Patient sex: M
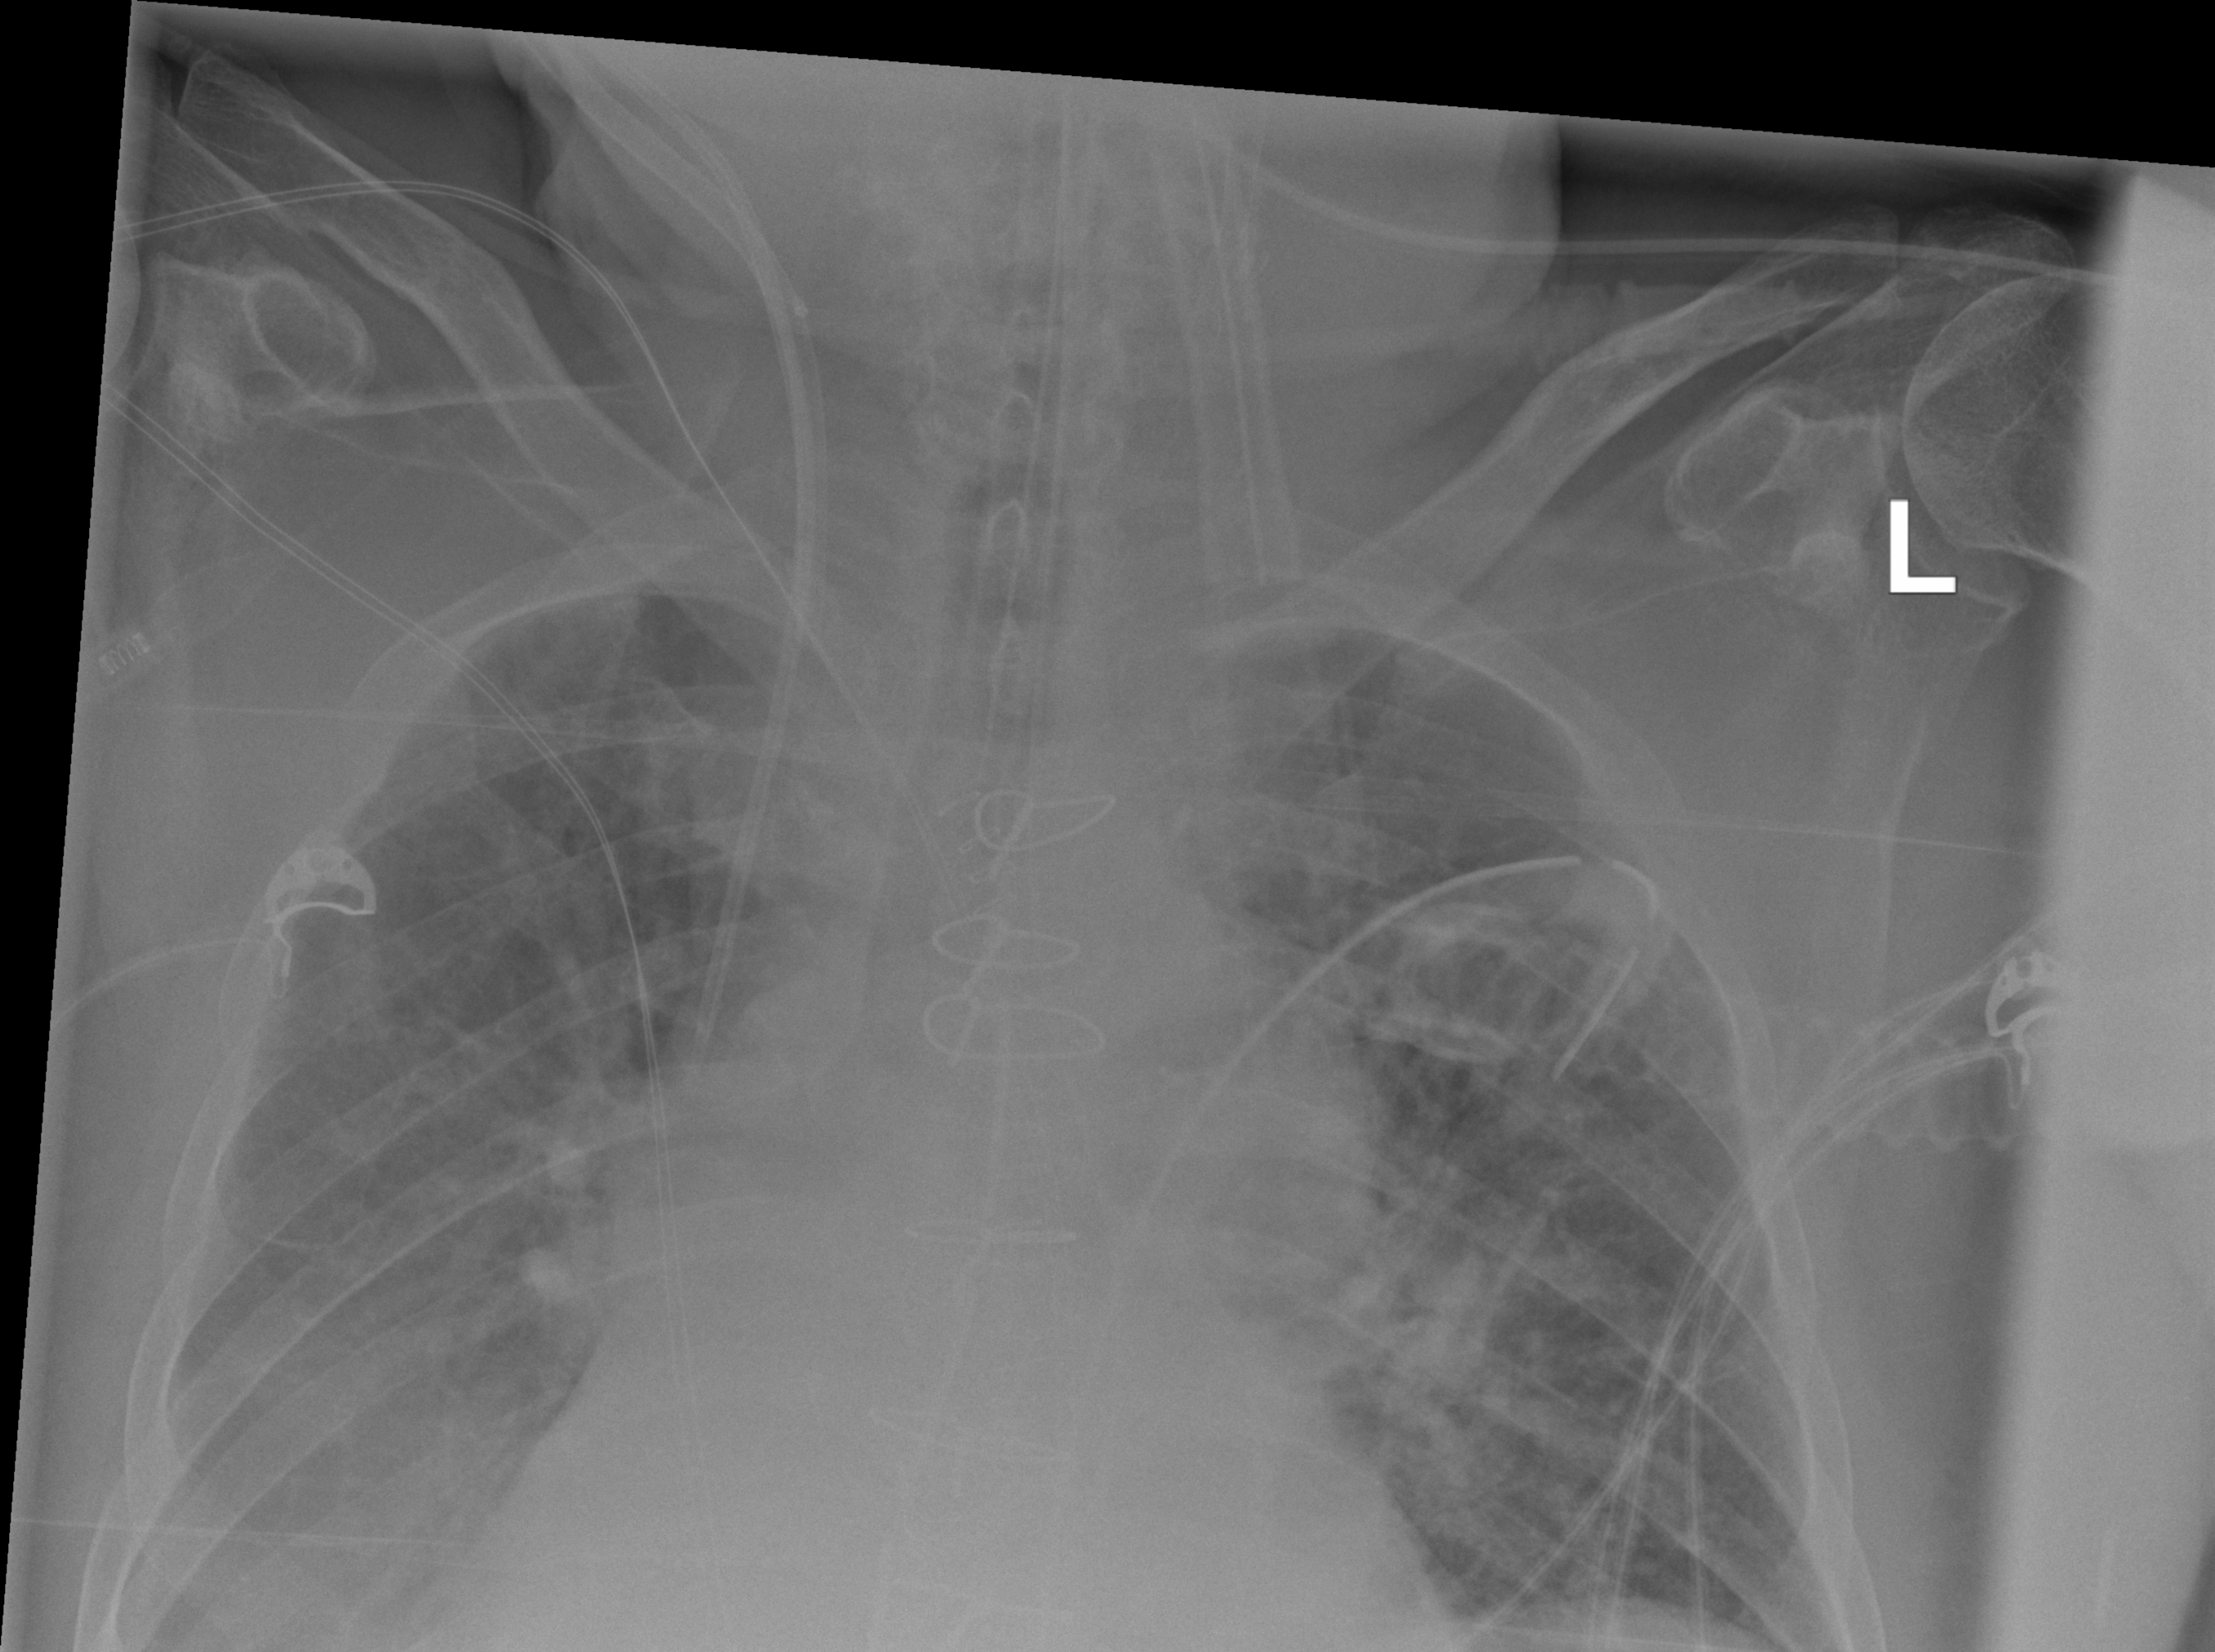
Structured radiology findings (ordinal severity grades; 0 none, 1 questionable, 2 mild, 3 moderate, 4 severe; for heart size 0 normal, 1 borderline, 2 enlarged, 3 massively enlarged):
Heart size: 2
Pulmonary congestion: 2
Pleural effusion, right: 2
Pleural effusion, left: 0
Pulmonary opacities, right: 2
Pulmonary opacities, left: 2
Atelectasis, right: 2
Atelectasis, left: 2